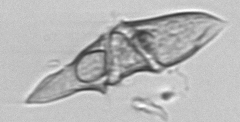
Label: Gyrodinium